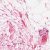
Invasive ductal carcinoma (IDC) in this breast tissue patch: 0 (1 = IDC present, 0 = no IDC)